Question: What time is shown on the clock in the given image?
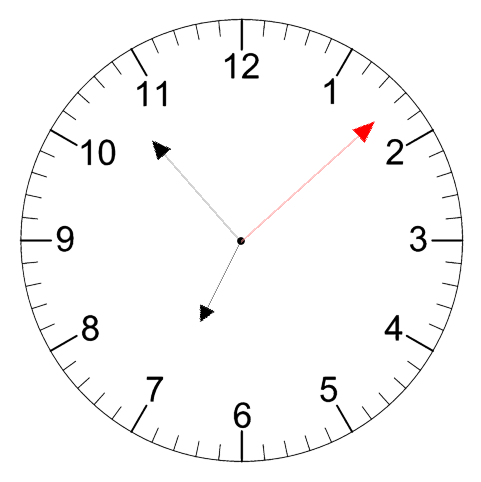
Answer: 06:53:08